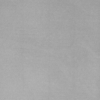
Label: dusty